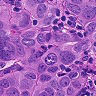
Metastatic tissue present: yes